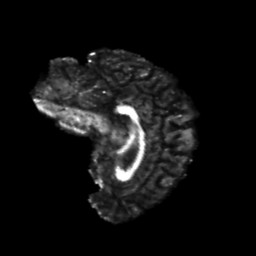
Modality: FA
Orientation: sagittal
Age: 22
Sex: male
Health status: healthy
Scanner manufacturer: philips
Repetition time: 7.393 s
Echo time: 0.08599 s